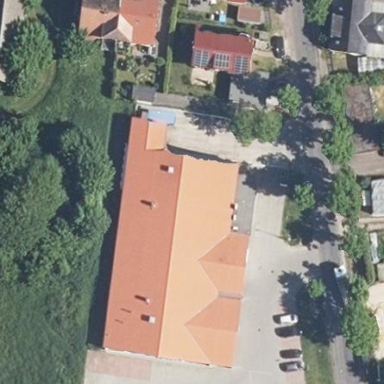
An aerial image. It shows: Building that houses supermarket.